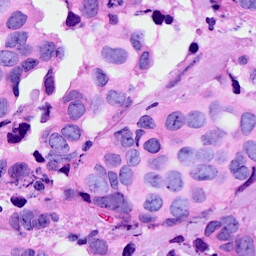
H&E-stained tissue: Breast